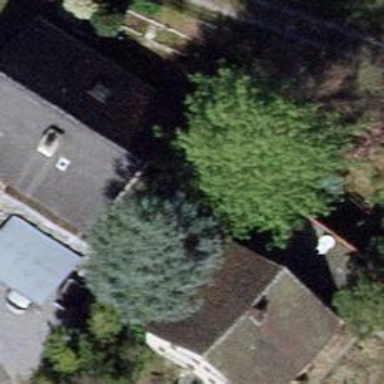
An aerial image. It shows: Gabled roof house.